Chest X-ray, AP view. Patient: 30 years old, sex M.
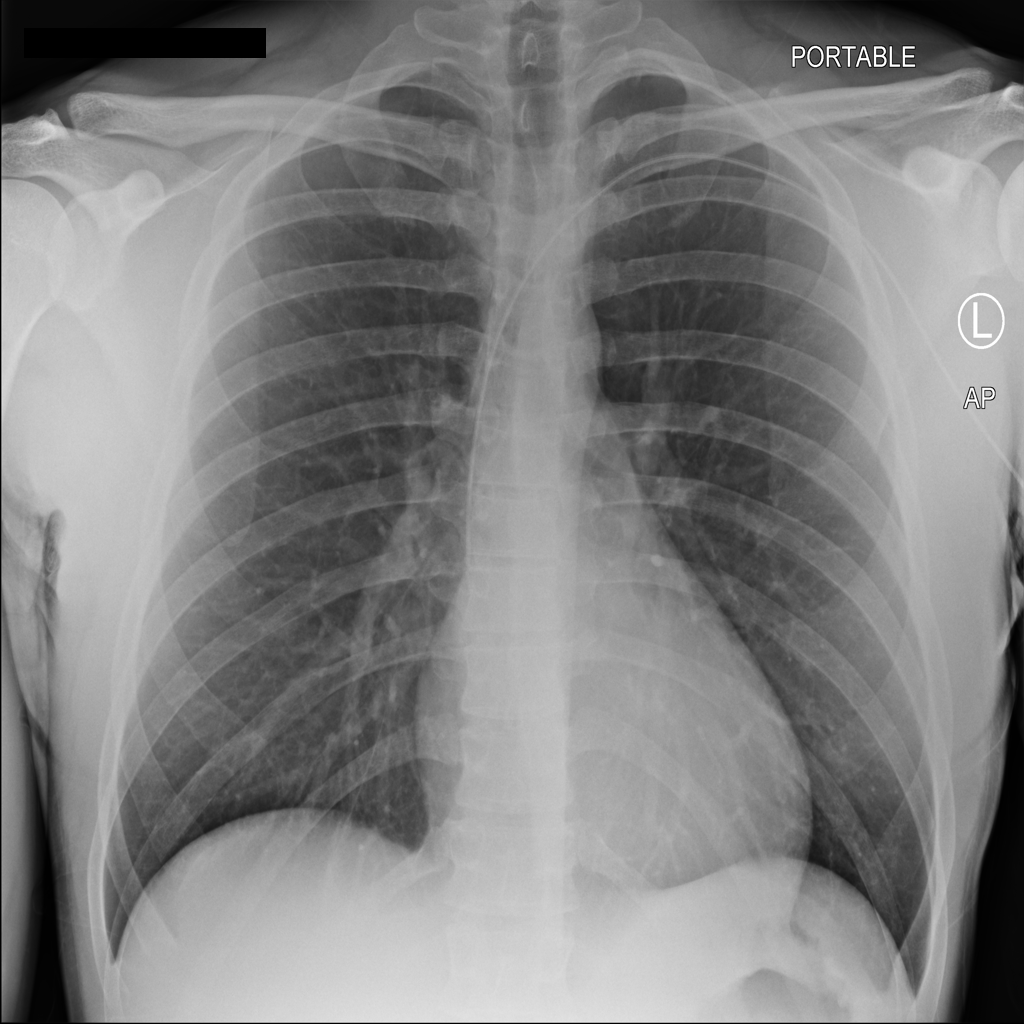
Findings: No Finding